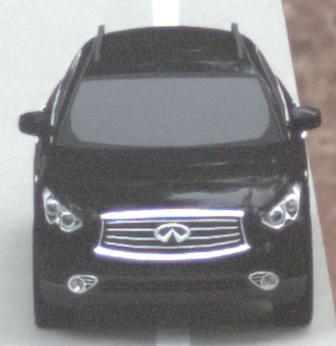
Make: Infiniti
Model: FX 37
Detailed model: FX (S51)
Model produced from: 2012/07
Model produced until: 2013/10
Doors: 5
Color: black
Road condition: wet road
Daytime: sunrise or sunset
Contrast: medium contrast